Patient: sex F, age 56
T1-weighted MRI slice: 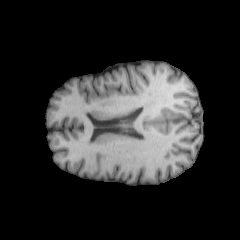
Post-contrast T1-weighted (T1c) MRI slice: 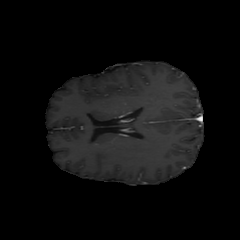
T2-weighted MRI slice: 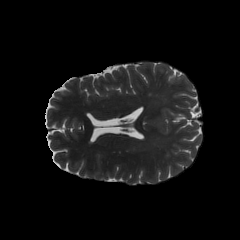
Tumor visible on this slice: no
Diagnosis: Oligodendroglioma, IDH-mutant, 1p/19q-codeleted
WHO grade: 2